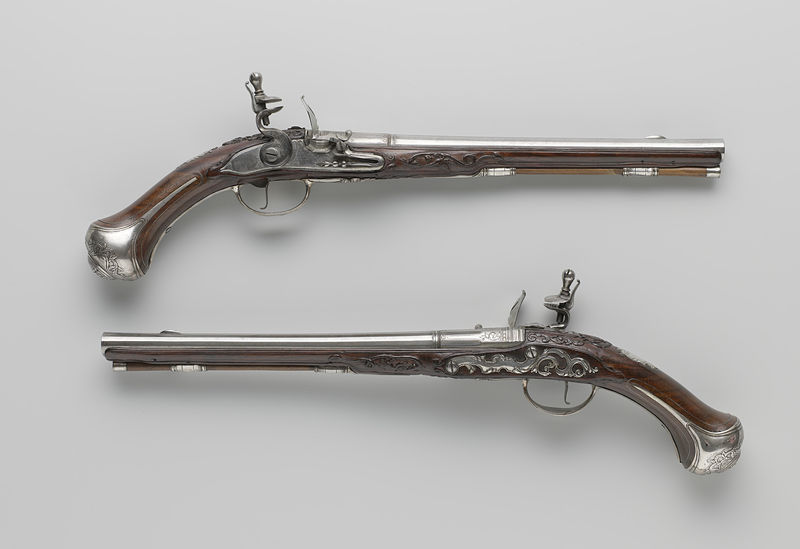
Titel: Vuursteenpistool
Künstler: Mattis Beckers
Standort: Amsterdam
Institution: Rijksmuseum
Schlagwörter: holz, silber, metall, foto, waffen, waffe, lauf, silbern, gewehr, antik, abzug, pistole, historisch, schuss, gepflegt, pistolen, ftografie, revolver, waffee, intakt, ausstellungsfoto